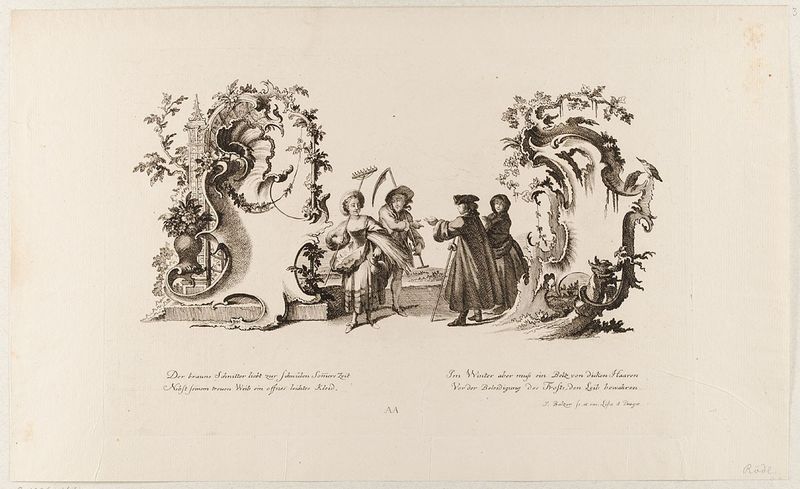
Titel: Eine Kartusche mit Muschelwerk und figürlicher Szene, Blatt aus der Folge 'Cartouches Modernes orné avec des diferentes Figures'
Künstler: Johann Esaias Nilson
Standort: Hamburg
Institution: Museum für Kunst und Gewerbe Hamburg
Schlagwörter: schwarz, ornament, kleidung, figur, rokkoko, pflanze, rokoko, bauern, papier, ernte, heu, grafik, graphik, kartusche, stil, fotografie, photographie, druckgraphik, druckgrafik, radierung, stich, illustration, text, muschel, sense, rocaille, augsburger, rechen, schnitter, haltungen, stellungen, erntehelfer, mistgabel, heugabel, harke, style, reproduktionen, druckerzeugnisse, muschelwerk, erntegabel, ornamentstich, mäher